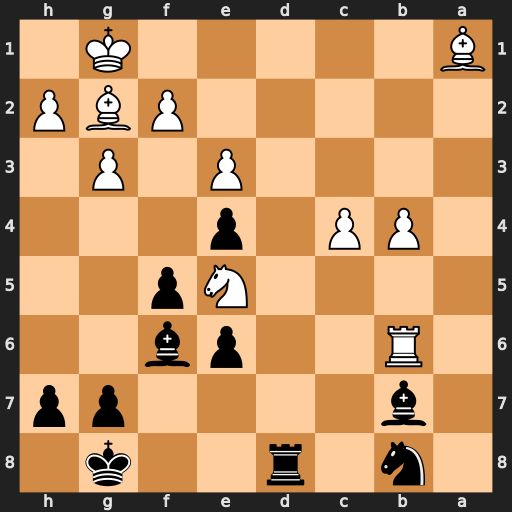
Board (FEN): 1n1r2k1/1b4pp/1R2pb2/4Np2/1PP1p3/4P1P1/5PBP/B5K1
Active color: b
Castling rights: -
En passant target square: -
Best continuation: Rd1+ Bf1 Rxa1 Rxb7 Bxe5